Question: I try to create well-designed TPL dataflow pipeline with optimal using of system resources. My project is a HTML parser that adds parsed values into SQL Server DB. I already have all methods of my future pipeline, and now my question is what is the optimal way to place them in Dataflow blocks, and how much blocks i should use? Some of methods are CPU-bound, and some of them - I/O-bound(loading from Internet, SQL Server DB queries). For now I think that placing each I/O operation in separate block is the right way like on this scheme:

What are the basic rules of designing pipelines in that case?
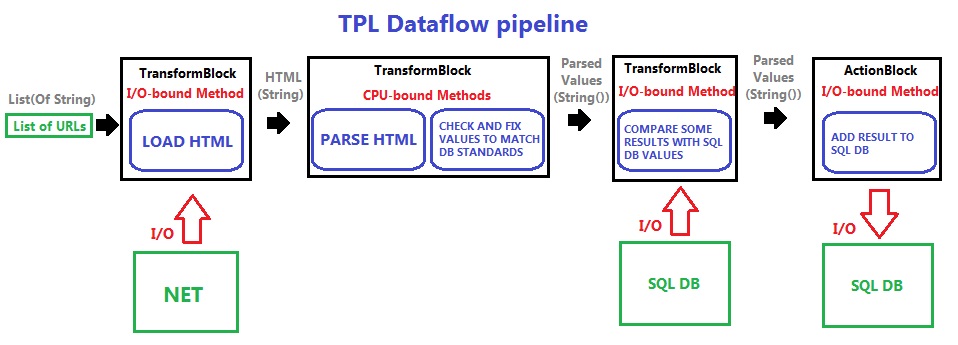
Answer: One way to choose how to divide the blocks is to decide which parts you want to scale independently of the others. A good starting point is to divide the CPU-bound portions from the I/O-bound portions. I'd consider combining the last two blocks, since they are both I/O-bound (presumably to the database).